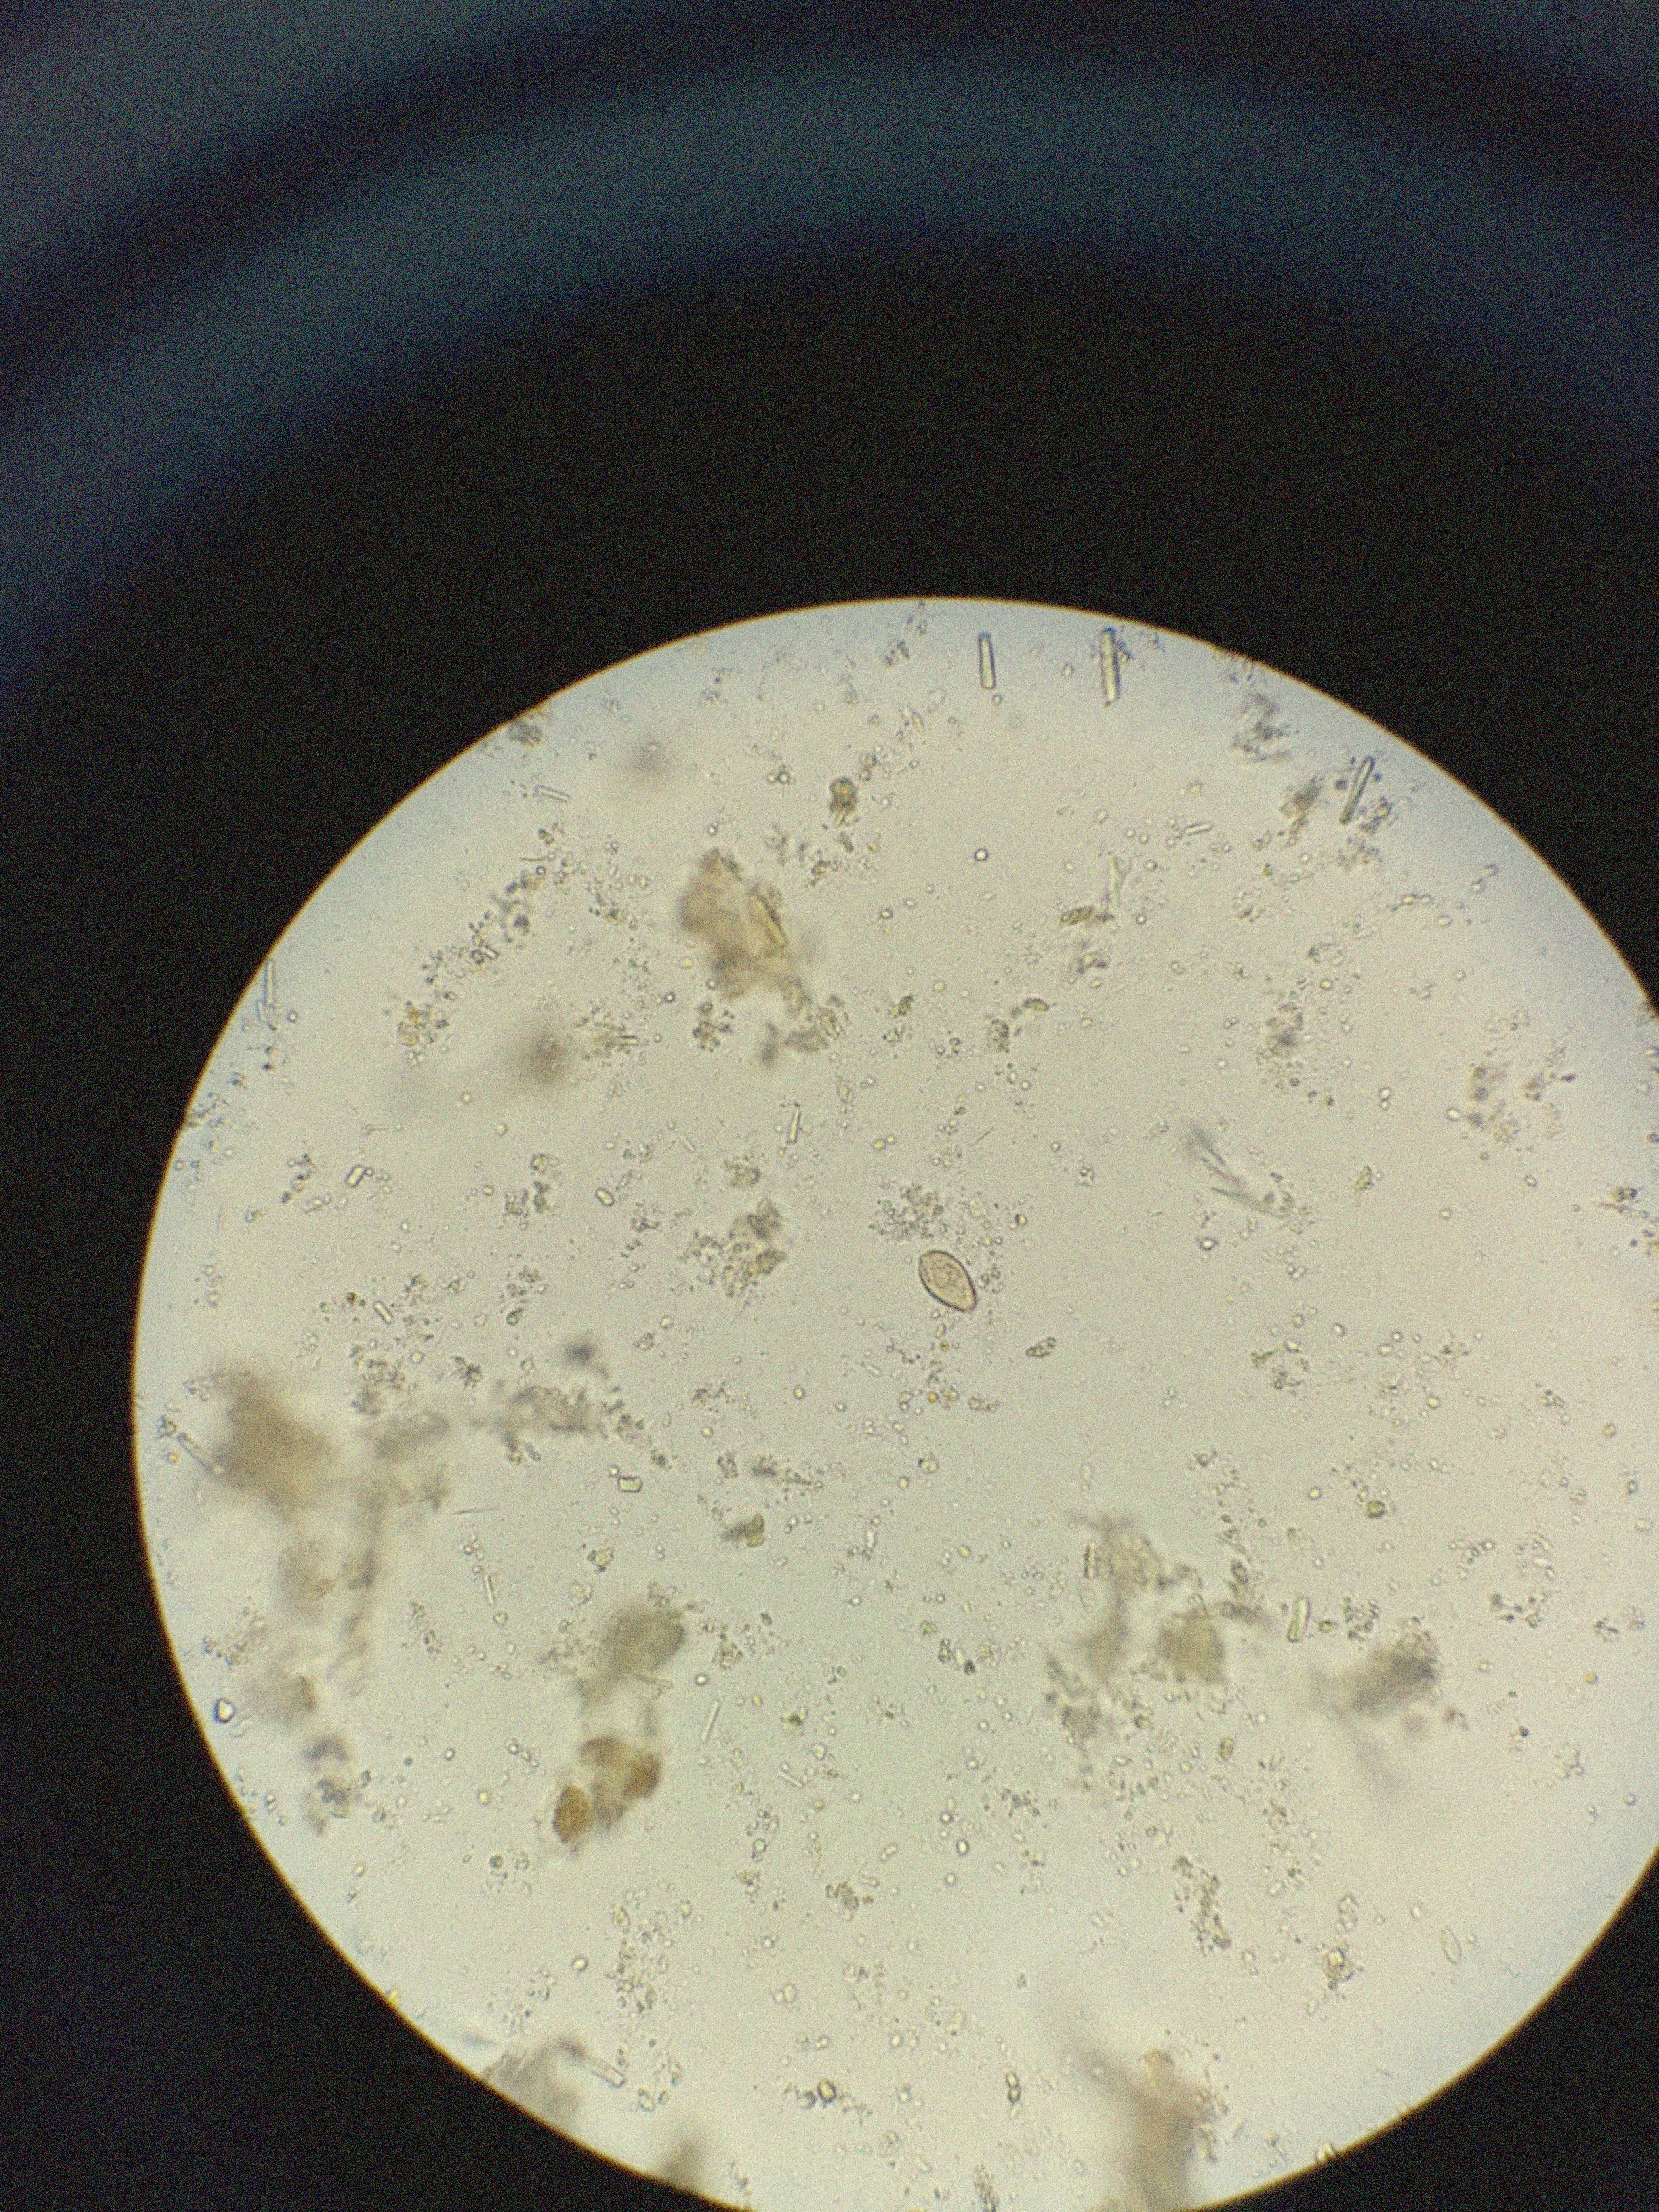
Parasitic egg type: Opisthorchis viverrine